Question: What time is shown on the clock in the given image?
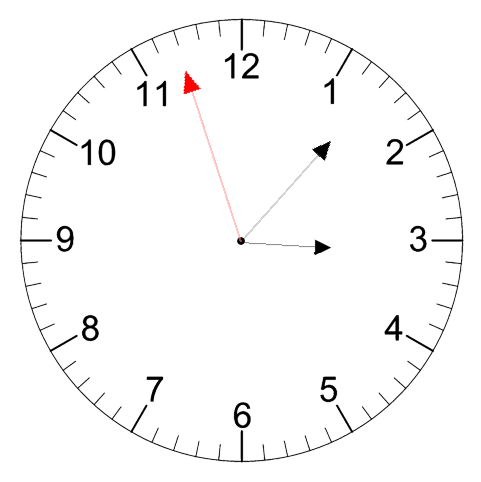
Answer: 03:06:57